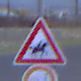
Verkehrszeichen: ReiterLinks
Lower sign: VerbotUeberholenEinspurigeFahrzeuge
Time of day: SunriseSunset
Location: Outdoor (Urban)
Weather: Overcast
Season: NotSpecified
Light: Natural